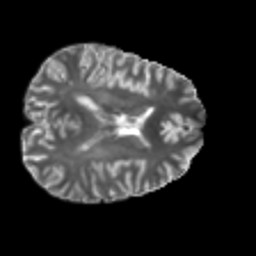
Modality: T2w
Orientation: axial
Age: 30
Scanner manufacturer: philips
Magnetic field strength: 3 T
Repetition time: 8.6 s
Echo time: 0.127 s